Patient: sex M, age 69
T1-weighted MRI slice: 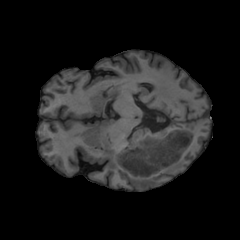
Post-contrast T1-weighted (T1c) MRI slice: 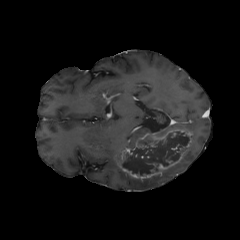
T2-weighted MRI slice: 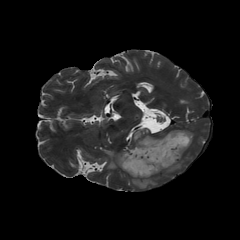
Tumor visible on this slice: yes
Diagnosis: Glioblastoma, IDH-wildtype
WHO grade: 4